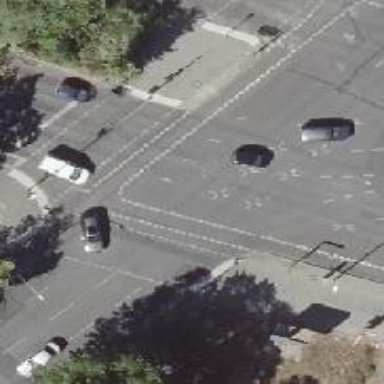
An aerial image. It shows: Asphalt cycleway with crossing equipped with traffic signals.